Field crop: maize
Growth stage: 2
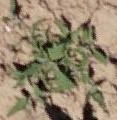
Species: atriplex